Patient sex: M
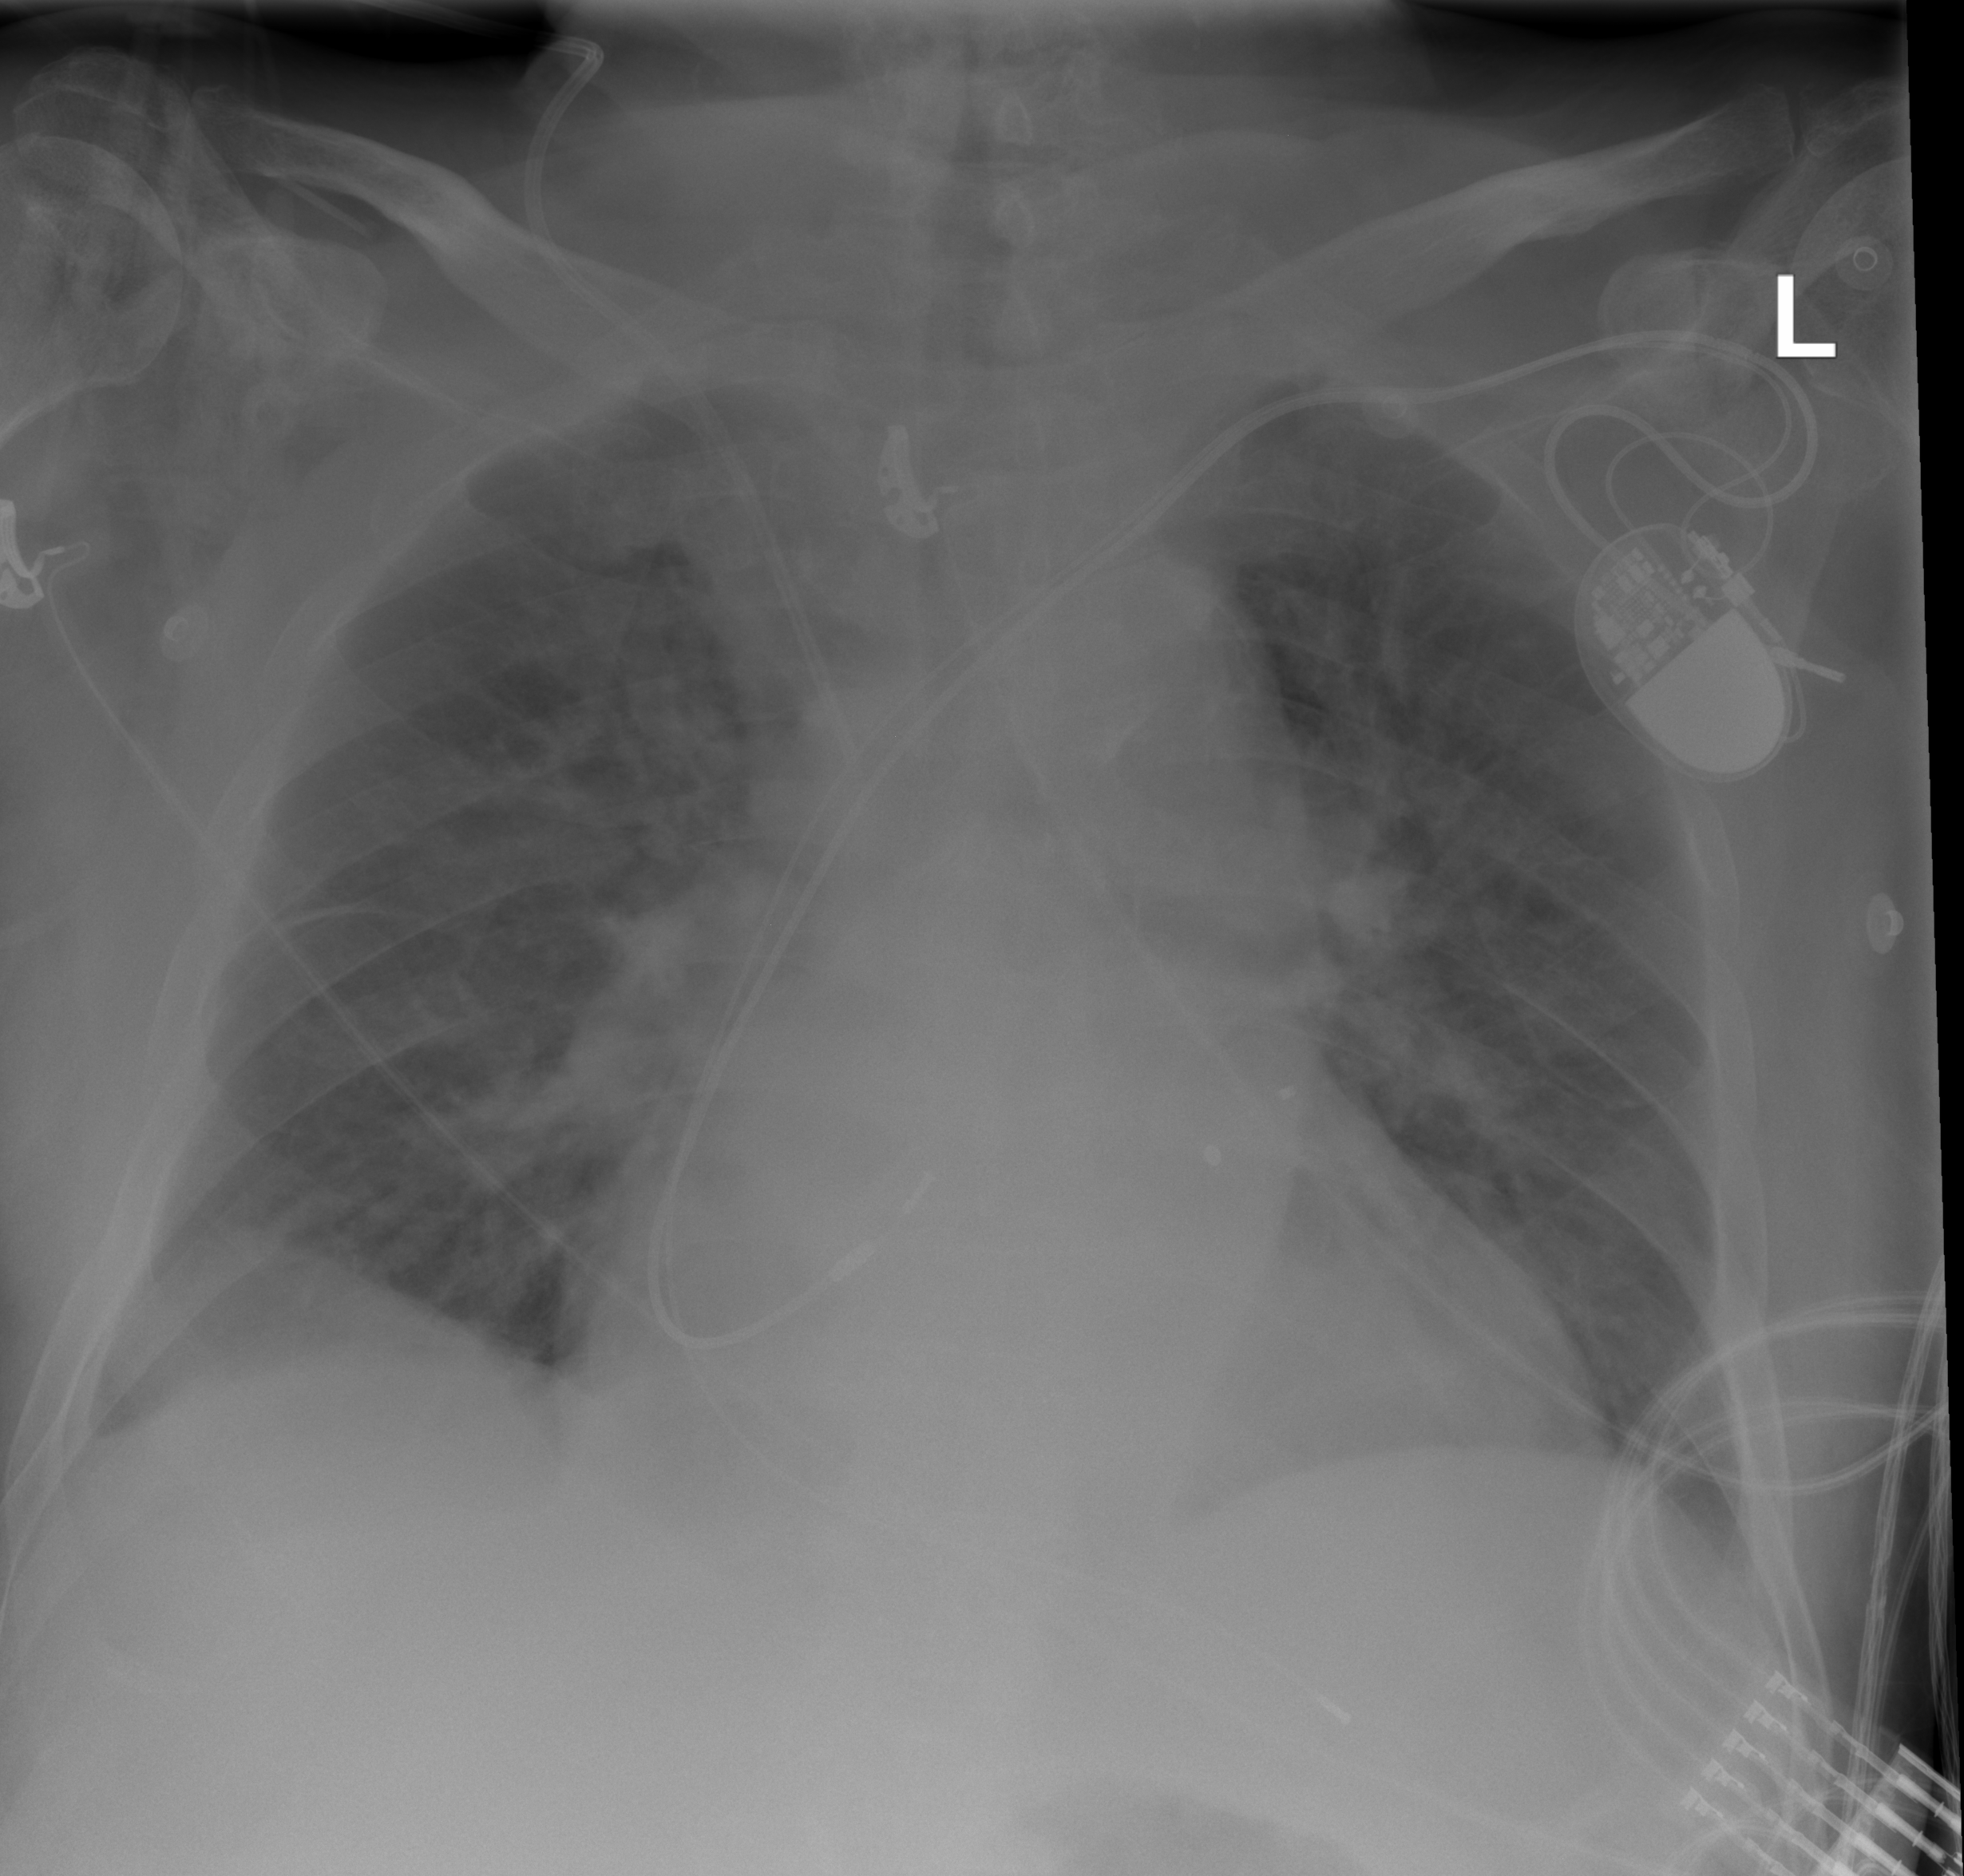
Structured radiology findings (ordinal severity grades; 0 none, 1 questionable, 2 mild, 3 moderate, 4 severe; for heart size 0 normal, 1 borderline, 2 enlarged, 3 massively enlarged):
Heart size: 0
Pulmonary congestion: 3
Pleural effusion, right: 2
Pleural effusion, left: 0
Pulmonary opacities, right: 0
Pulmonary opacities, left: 0
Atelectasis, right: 2
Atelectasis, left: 0